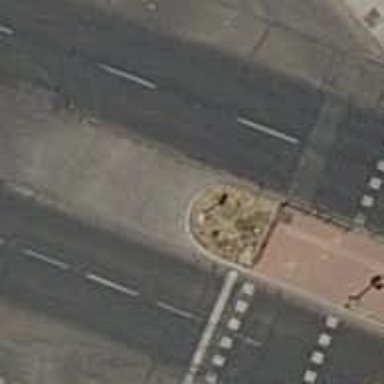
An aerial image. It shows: Kerb barrier.